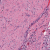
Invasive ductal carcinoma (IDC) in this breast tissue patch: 1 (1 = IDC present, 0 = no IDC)